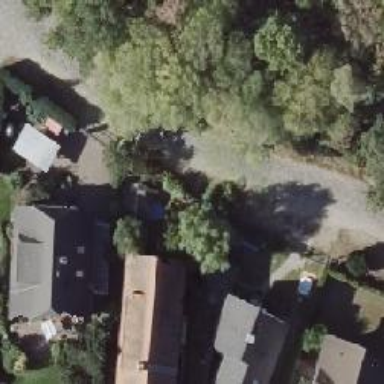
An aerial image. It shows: Residential road.